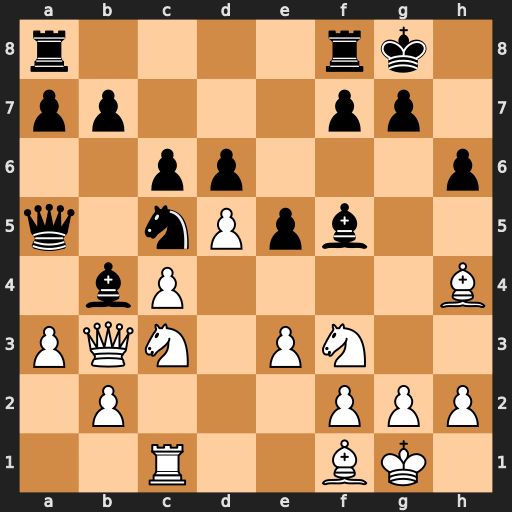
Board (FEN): r4rk1/pp3pp1/2pp3p/q1nPpb2/1bP4B/PQN1PN2/1P3PPP/2R2BK1
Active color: w
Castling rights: -
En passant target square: -
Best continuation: Qxb4 Qxb4 axb4